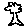
Label: tree